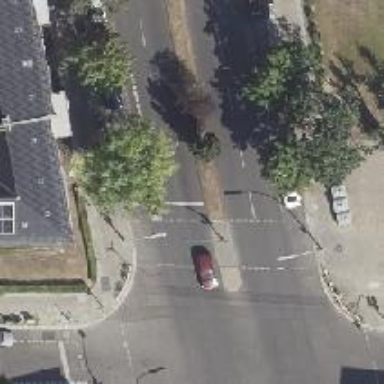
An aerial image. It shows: Road crossing with traffic signals.